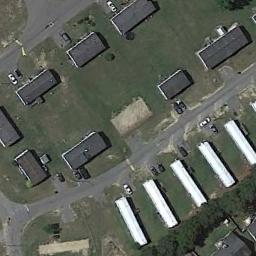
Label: mobile_home_park